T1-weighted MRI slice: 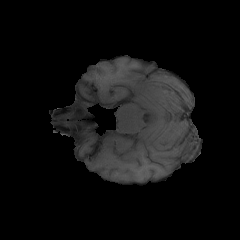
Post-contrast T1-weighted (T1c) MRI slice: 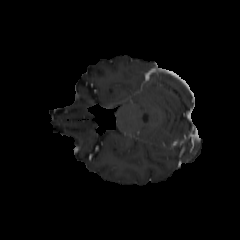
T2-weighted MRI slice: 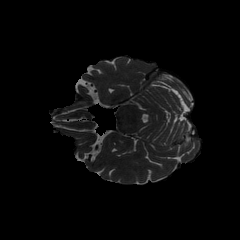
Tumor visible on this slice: no